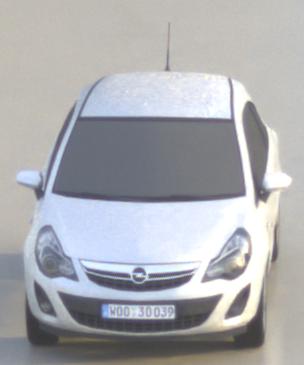
Make: Opel
Model: Corsa 1.2
Detailed model: Corsa (D)
Model produced from: 2011/01
Model produced until: 2014/08
Doors: 3
Color: white
Road condition: wet road
Daytime: sunrise or sunset
Contrast: low contrast